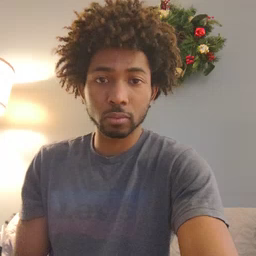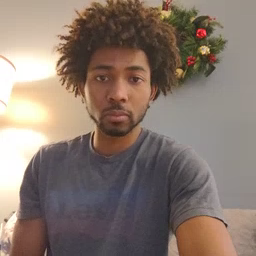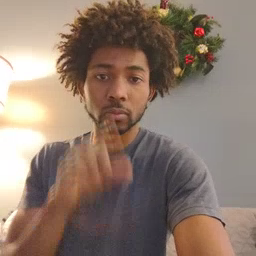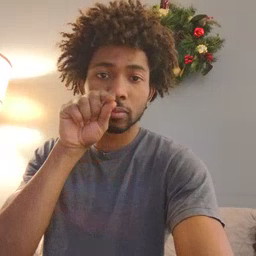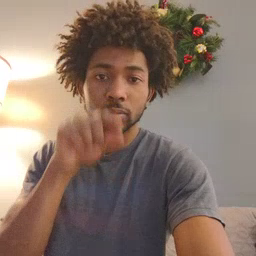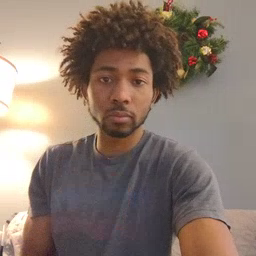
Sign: bird